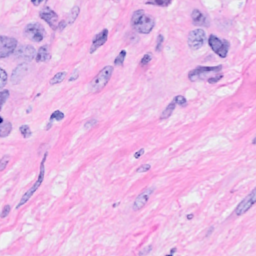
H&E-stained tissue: Breast